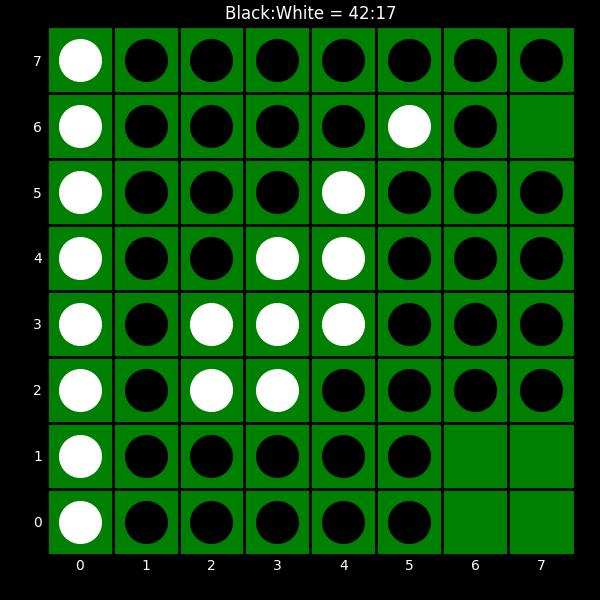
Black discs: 42
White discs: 17